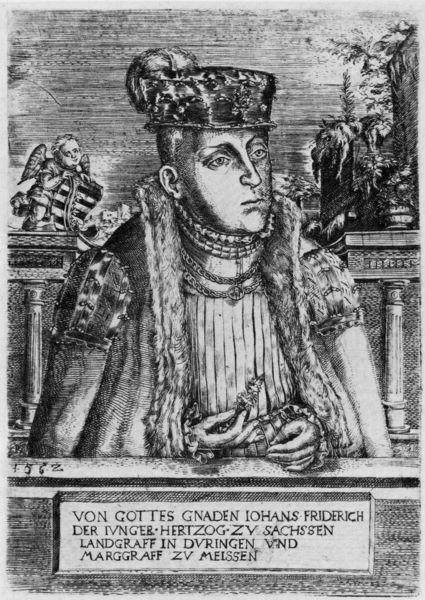
Titel: Bildnis von Johann Friedrich dem Jüngeren, Herzog von Sachsen
Künstler: Peter Gottlandt
Institution: (Seriendruck)
Schlagwörter: feder, hand, kopf, mann, schatten, umhang, weiß, landschaft, menschen, finger, grau, hut, licht, schwarz, säulen, zeichnung, jung, kappe, augen, falten, hermelin, johannes, kragen, mensch, pelz, bildnis, halskrause, hände, portrait, porträt, figur, mantel, pflanzen, augenbrauen, kinn, ohren, renaissance, engel, fell, topf, schrift, kette, grafik, graphik, friedrich, inschrift, ornamente, deutsch, rüschen, töpfe, druck, druckgraphik, schwarz-weiß, druckgrafik, stich, illustration, text, ketten, beten, wappen, pelzmantel, herzog, pelzmütze, dorisch, meissen, putten, kupferstich, johann, der, graf, kolonnaden, von, sachsen, musikinstrumente, gottes, zobel, graphiek, halsketten, herzog zu sachsen, landgraf, gnaden, markgraf, stich mann, von gottes gnaden, in, 1562, iohans, friderich, ivnger, zv, sachssen, dvringen, thyringen, herzog vn sachsen, vnd, marggraf zv meissen, friederich, johannes freidrich, freidricj, johans, jüngere, marggraf